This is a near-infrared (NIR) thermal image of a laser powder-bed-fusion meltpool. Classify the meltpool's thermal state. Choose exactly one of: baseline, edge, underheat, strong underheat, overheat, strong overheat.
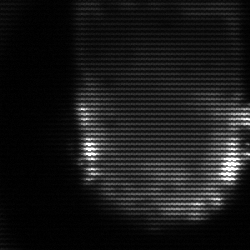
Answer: baseline